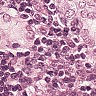
Metastatic tissue present: yes